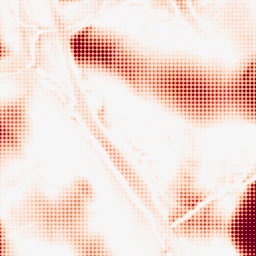
Category: morphological
Decomposition family: morphological
Decomposition parameters: operation: opening
size: 50
Upsampling method: sinc_blackman
Upsampling parameters: scale: 8
kernel_size: 8
Upsampling scale: 8